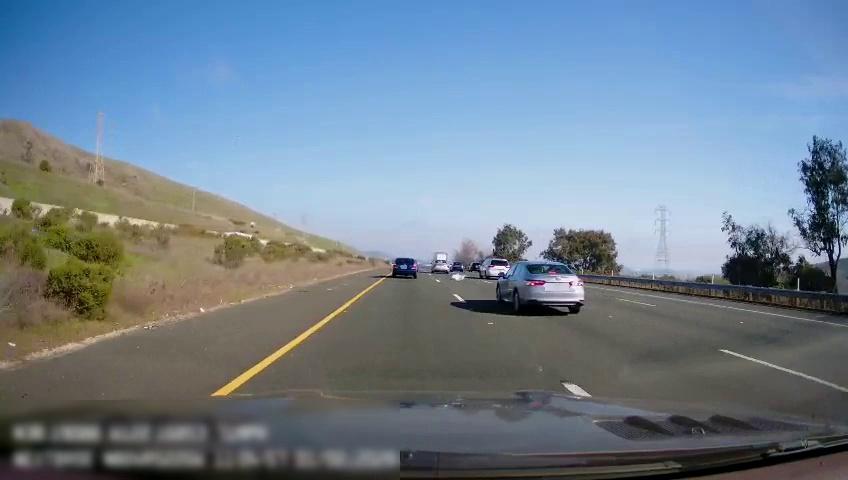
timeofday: Day
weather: Sunny
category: Drivable Space
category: Vehicles | Other LV
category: Vehicles | Car
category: Vehicles | Car
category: Vehicles | SUV
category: Vehicles | SUV
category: Vehicles | Car
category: Vehicles | Car
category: Lanes | Current Lane
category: Lanes | Current Lane
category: Lanes | Alternate Lane
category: Lanes | Alternate Lane
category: Lanes | Alternate Lane